Field crop: maize
Growth stage: 1
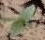
Species: datura